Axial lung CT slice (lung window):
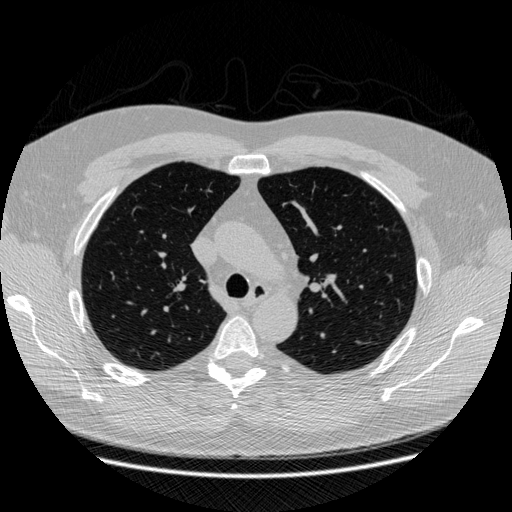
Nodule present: no